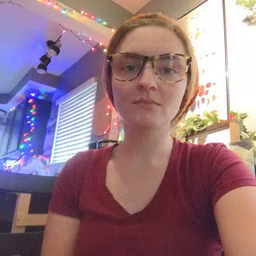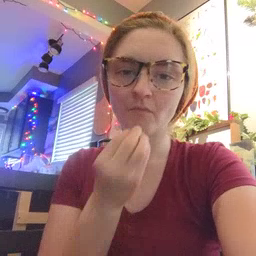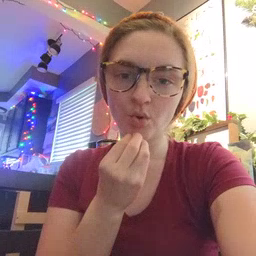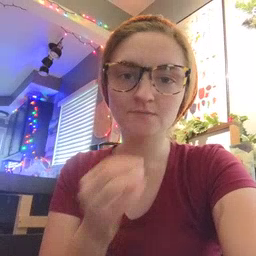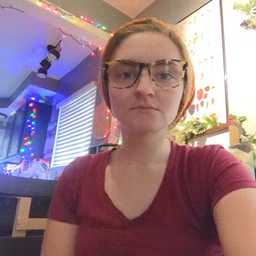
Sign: food